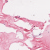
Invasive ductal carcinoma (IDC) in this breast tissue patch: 0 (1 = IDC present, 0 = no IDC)